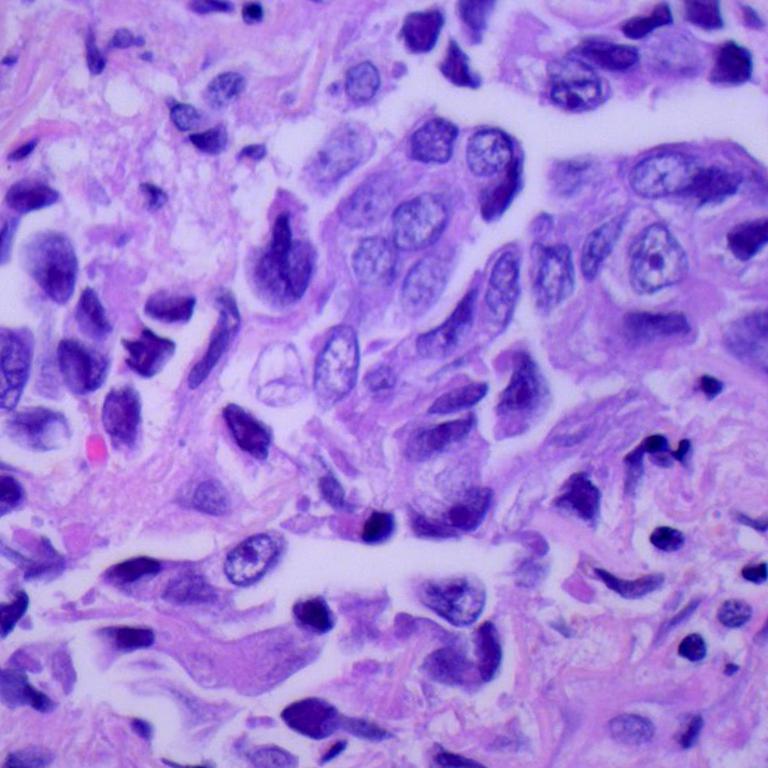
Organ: lung
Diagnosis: adenocarcinomas